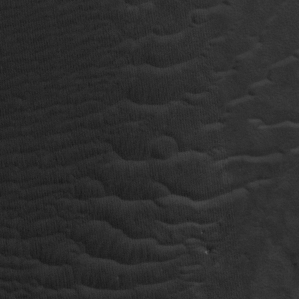
Label: non_frost